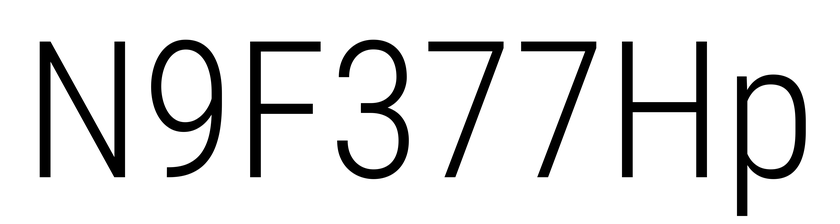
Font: Roboto_Condensed_Light